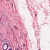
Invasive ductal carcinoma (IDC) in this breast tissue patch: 0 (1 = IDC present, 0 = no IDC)